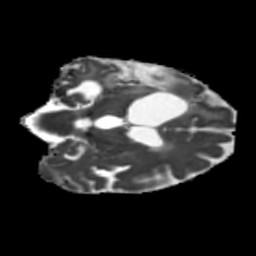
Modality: MD
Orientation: coronal
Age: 65
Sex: female
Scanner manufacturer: siemens
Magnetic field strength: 3 T
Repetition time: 5.25 s
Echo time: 0.08 s